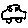
Label: car